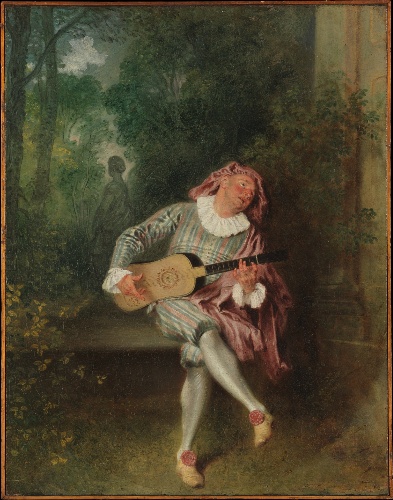
Title: Mezzetin
Artist: Antoine Watteau
Artist bio: French, Valenciennes 1684–1721 Nogent-sur-Marne
Date: ca. 1718–20
Object type: Painting
Classification: Paintings
Medium: Oil on canvas
Dimensions: 21 3/4 x 17 in. (55.2 x 43.2 cm)
Department: European Paintings
Credit line: Munsey Fund, 1934
Accession year: 1934
Repository: Metropolitan Museum of Art, New York, NY
Tags: Men|Guitars|Actors|Music